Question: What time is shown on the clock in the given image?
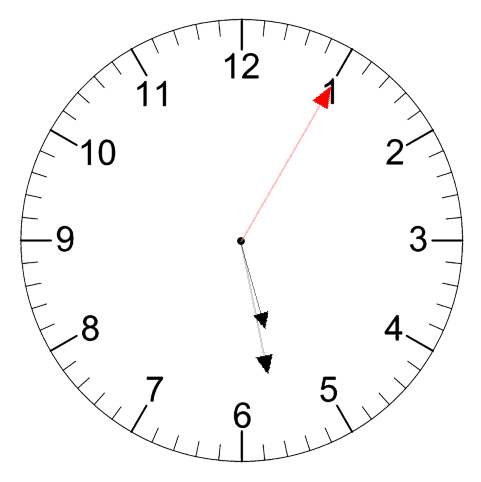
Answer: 05:28:05